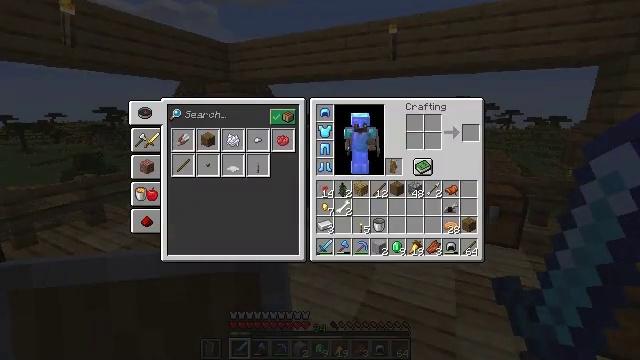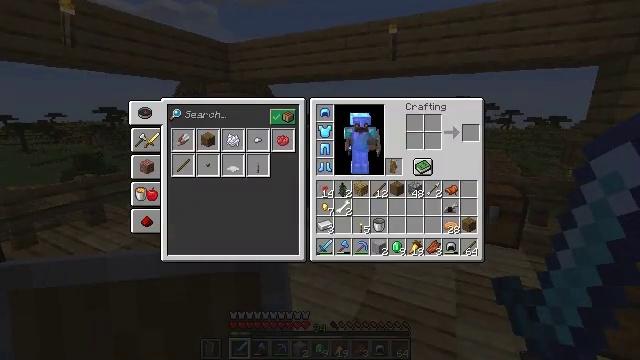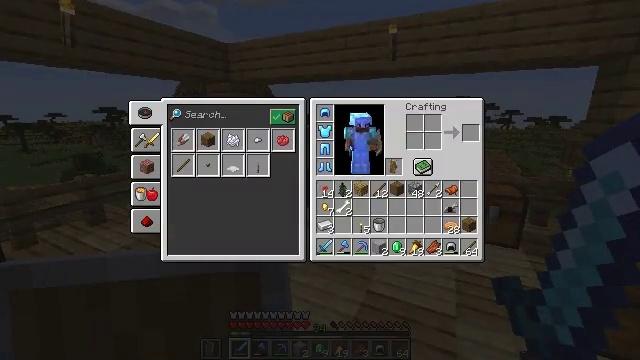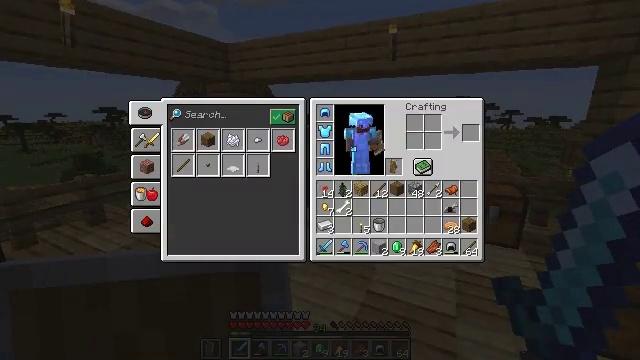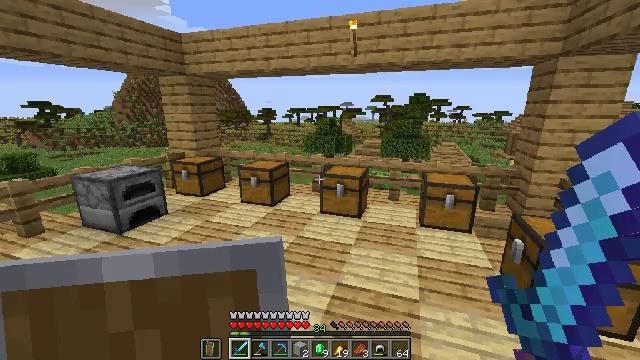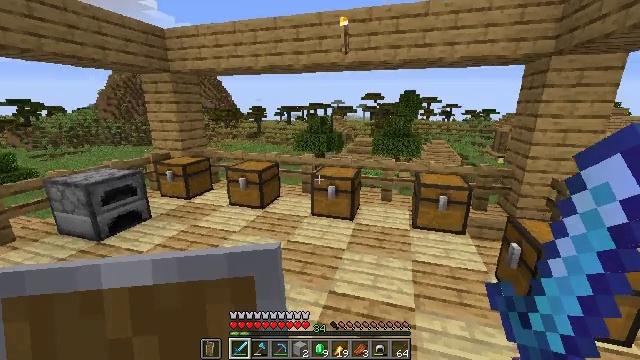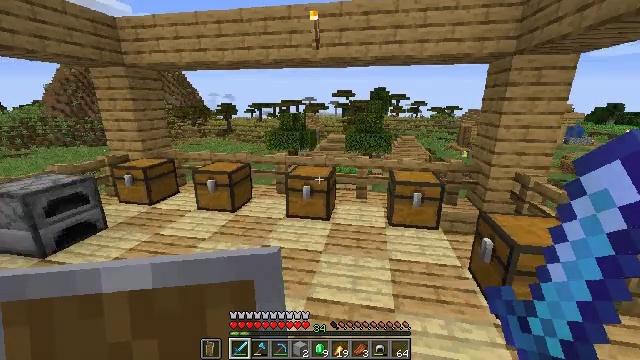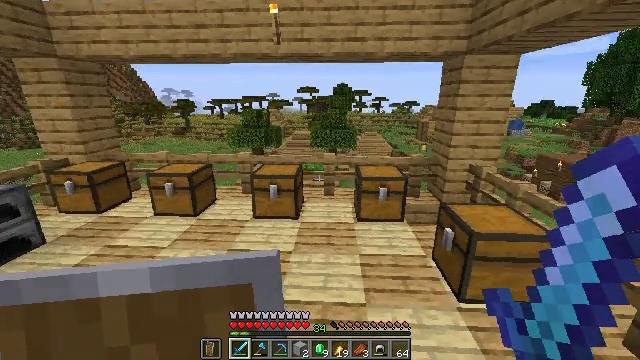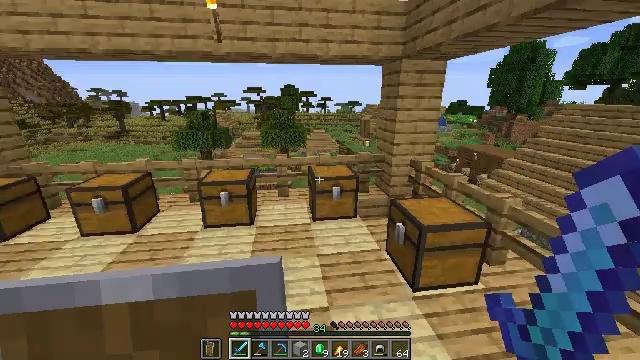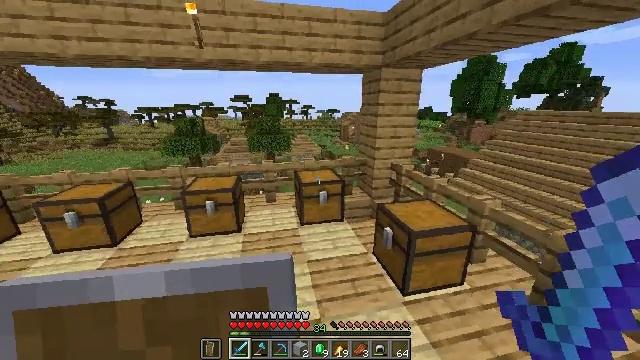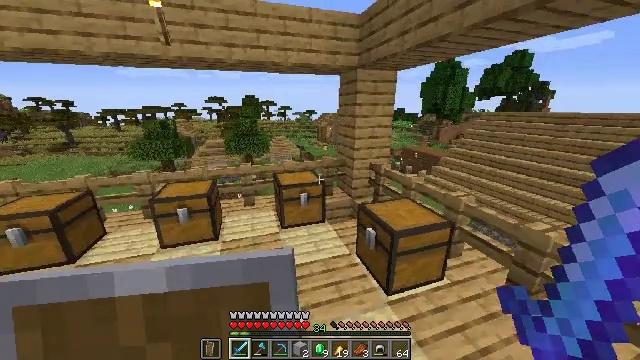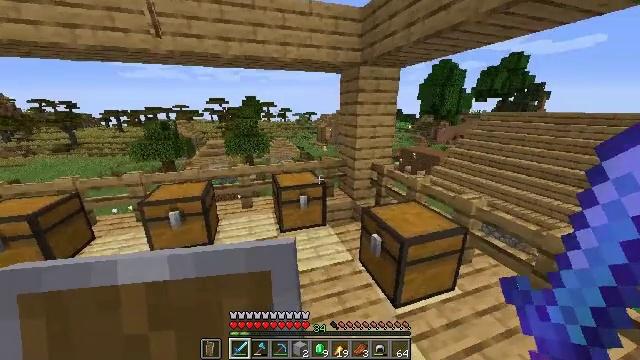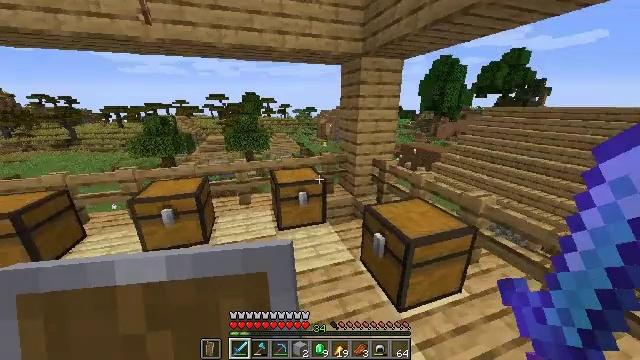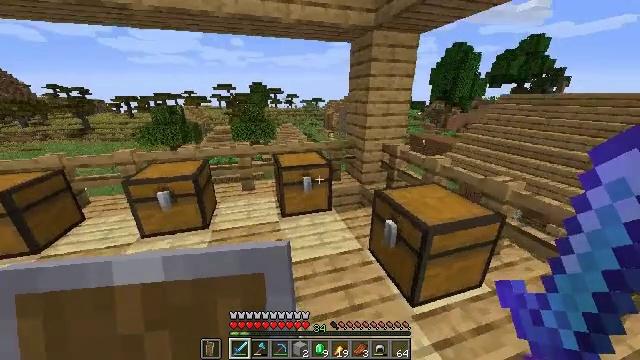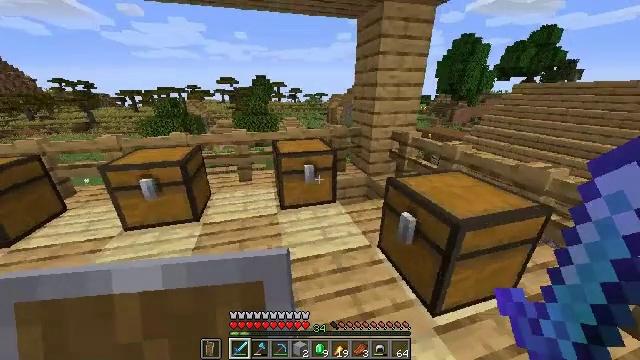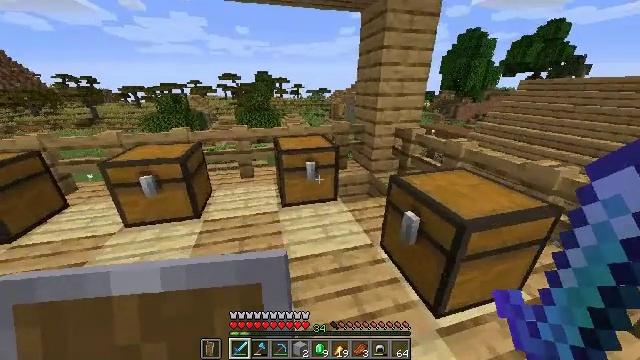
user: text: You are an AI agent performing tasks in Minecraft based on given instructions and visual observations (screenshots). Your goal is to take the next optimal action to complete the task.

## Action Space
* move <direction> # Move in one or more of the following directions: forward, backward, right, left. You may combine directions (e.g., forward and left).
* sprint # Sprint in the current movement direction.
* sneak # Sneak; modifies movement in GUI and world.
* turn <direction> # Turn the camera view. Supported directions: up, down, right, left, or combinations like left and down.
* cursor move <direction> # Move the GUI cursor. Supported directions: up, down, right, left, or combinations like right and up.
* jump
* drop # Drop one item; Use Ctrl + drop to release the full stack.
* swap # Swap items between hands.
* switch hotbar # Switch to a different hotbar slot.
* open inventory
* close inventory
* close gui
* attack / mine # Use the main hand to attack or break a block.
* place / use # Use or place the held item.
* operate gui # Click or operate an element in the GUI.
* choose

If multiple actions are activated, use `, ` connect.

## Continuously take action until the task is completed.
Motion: motion action
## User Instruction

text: Remove oak leaves from branches.
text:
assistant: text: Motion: cursor move right
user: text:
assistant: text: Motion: cursor move right
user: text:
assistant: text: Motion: cursor move right and down
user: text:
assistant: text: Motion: move forward, cursor move right
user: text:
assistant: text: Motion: move forward, turn right, close gui
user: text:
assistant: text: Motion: turn right, open inventory
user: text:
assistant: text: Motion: move forward, turn right, open inventory
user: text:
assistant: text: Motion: move forward, turn right
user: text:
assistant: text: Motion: move forward, turn right
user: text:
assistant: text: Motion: move forward, turn right
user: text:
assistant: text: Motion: move forward
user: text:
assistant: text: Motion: move forward, sprint, turn down
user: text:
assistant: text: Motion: move forward, sprint, turn left and down
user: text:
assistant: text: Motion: move forward, sprint, turn down
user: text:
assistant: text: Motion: move forward, sprint
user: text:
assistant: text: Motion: move forward, sprint
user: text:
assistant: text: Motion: move forward, sprint, use / place
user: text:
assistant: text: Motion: move forward, use / place
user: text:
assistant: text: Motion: move forward, use / place
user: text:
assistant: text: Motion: turn right, use / place
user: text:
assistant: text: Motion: no_op
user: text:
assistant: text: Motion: no_op
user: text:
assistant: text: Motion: no_op
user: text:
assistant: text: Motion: cursor move up
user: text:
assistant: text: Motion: sneak
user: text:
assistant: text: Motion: sneak, cursor move down
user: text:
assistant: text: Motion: sneak, cursor move down
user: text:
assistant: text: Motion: sneak, cursor move down
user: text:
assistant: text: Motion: sneak
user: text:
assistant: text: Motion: sneak